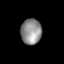
Tissue: lung
Cell type: Smooth muscle cells
Senescence score: 0.5837
Nuclear area (px): 520
Mean DAPI intensity: 141.623